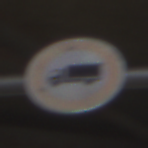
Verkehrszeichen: VerbotFuerKraftfahrzeugeUeberDreiKommaFuenfTonnen
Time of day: Midday
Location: Roofed (Special)
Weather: Overcast
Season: NotSpecified
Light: Natural